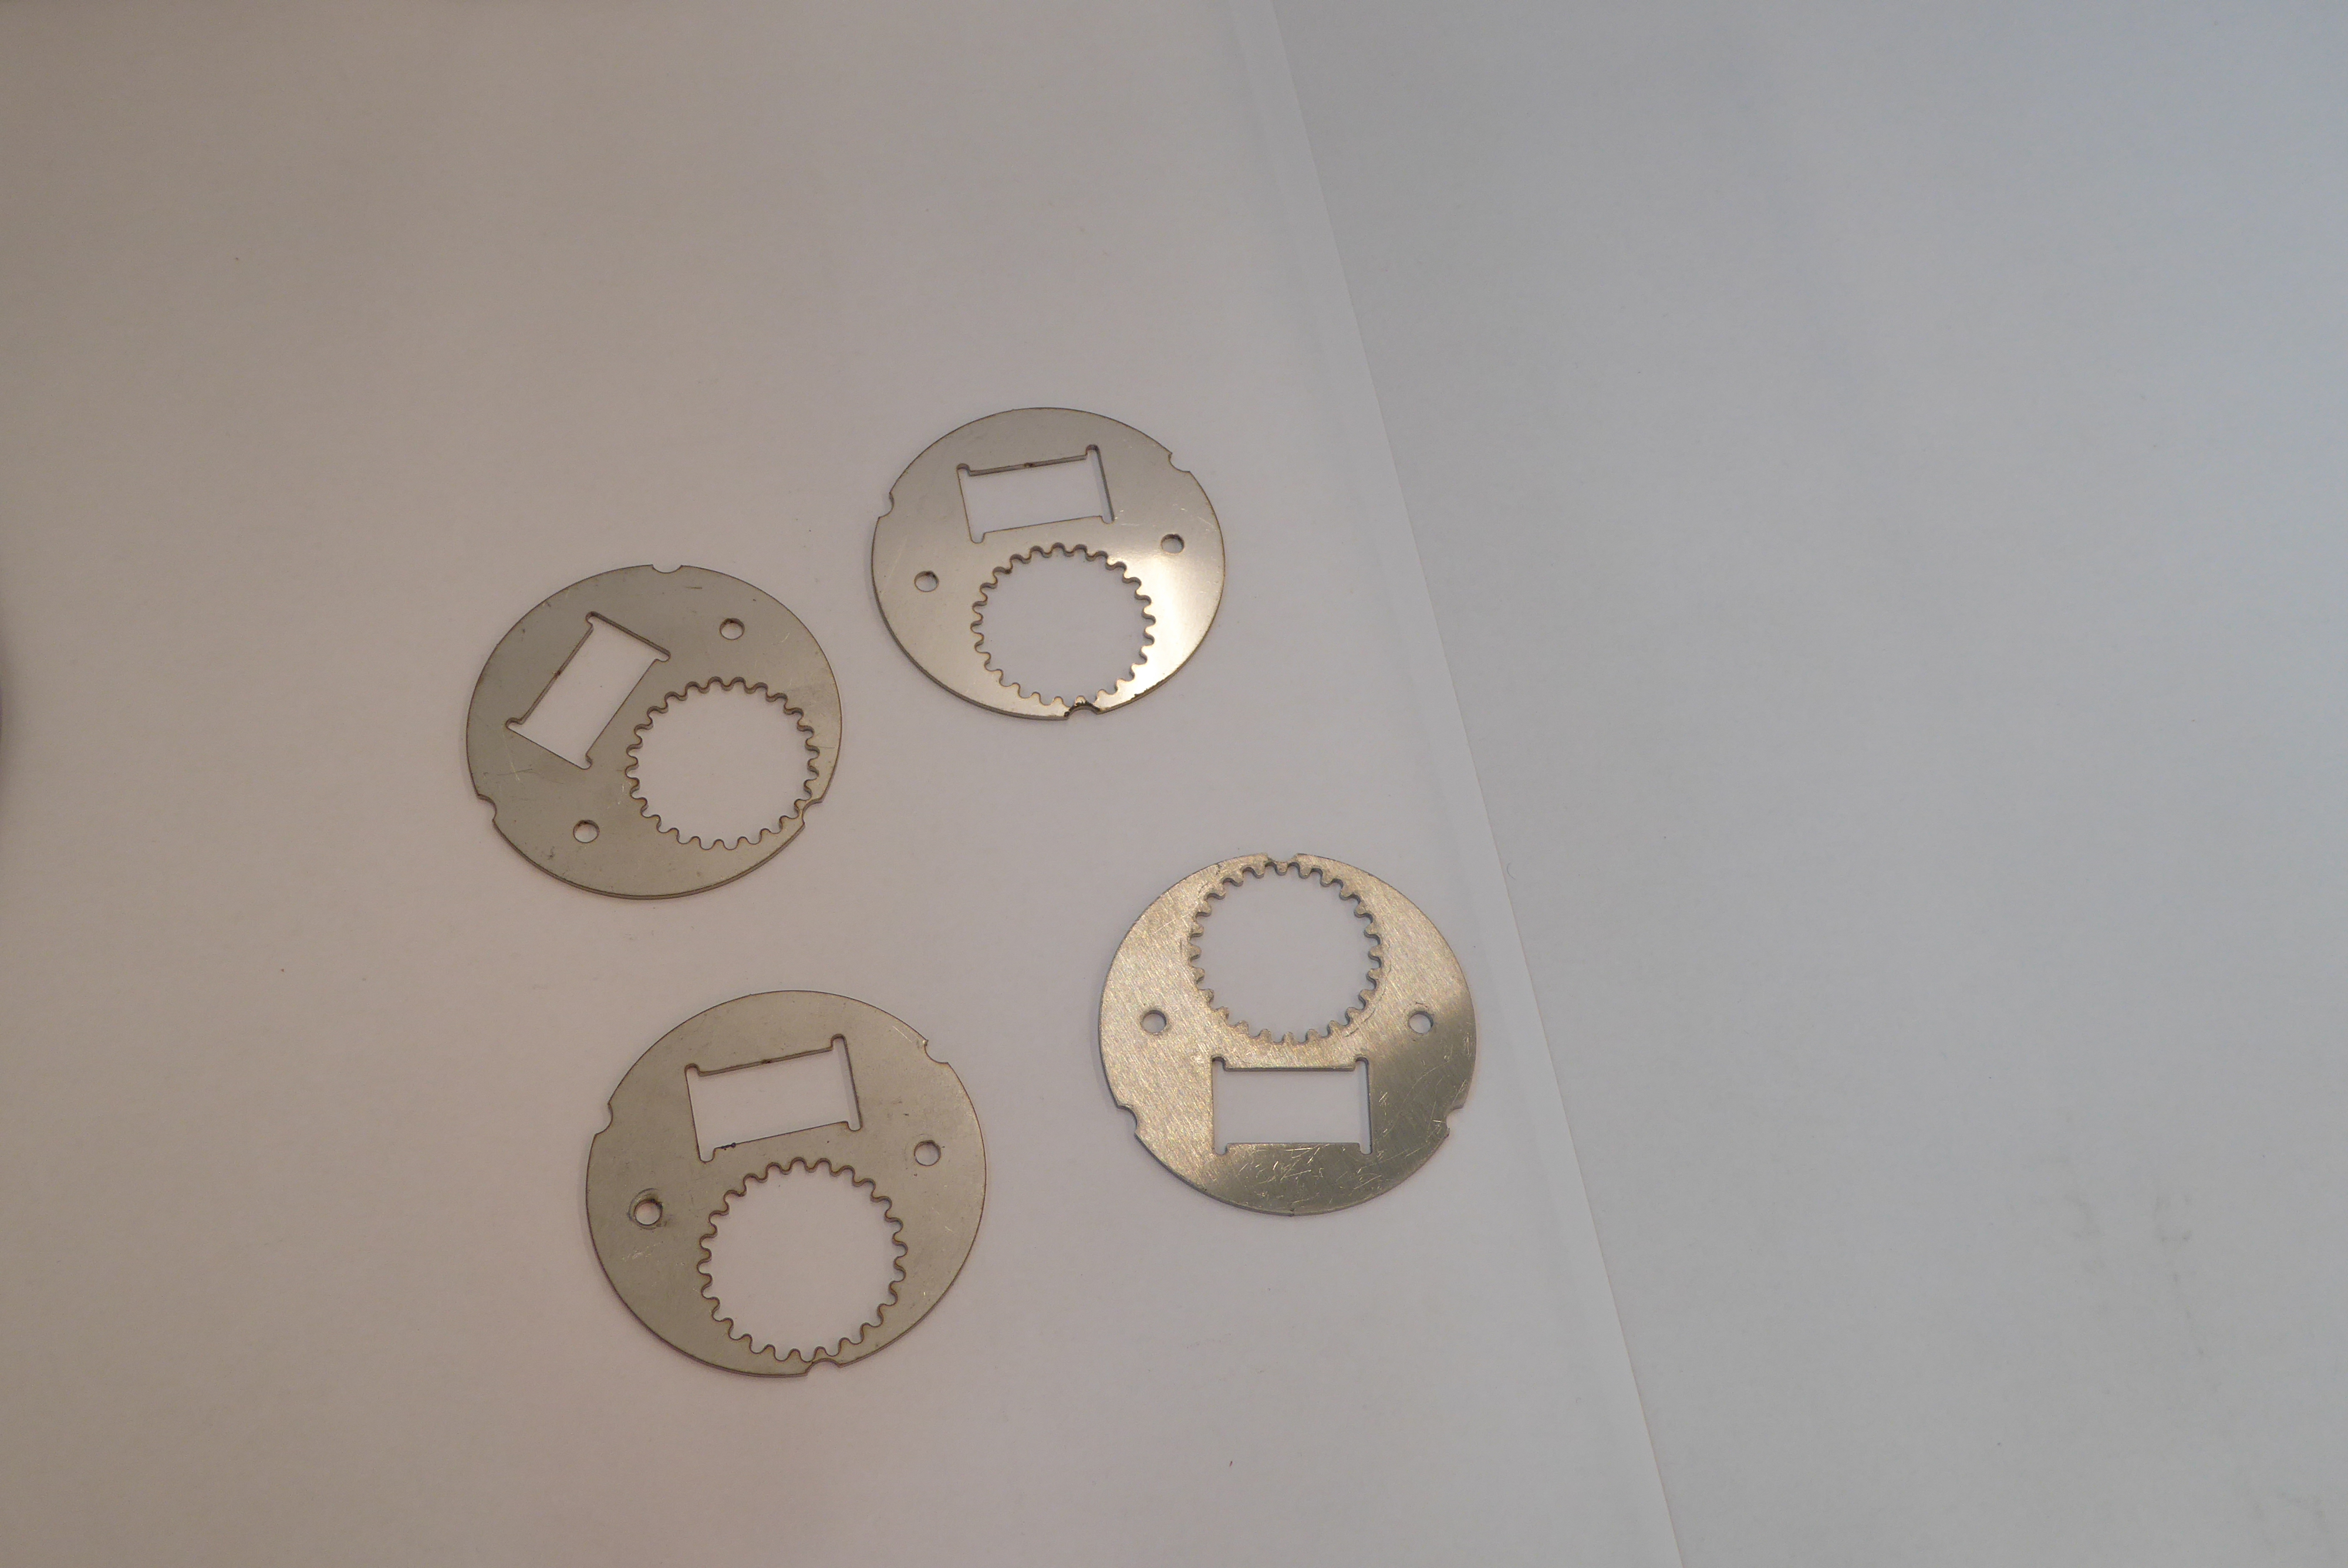
Label: Bottle Opener - Inlay